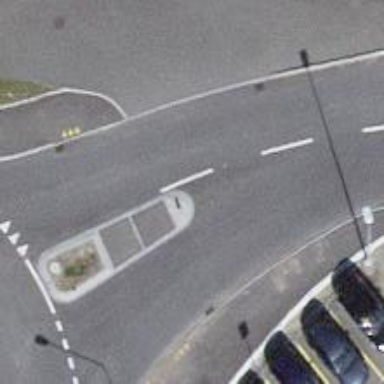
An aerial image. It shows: Unmarked crossing with pedestrian island.